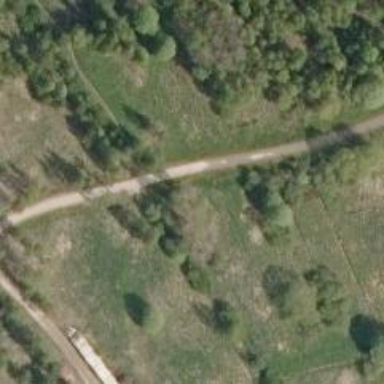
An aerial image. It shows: Path.